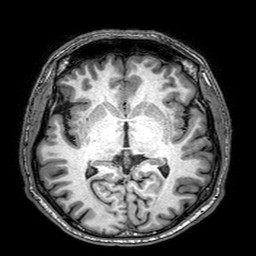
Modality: T1w
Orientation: coronal
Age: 63
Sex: male
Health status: healthy
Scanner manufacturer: philips
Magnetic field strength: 3 T